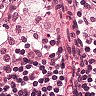
Metastatic tissue present: no